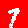
Digit: 7